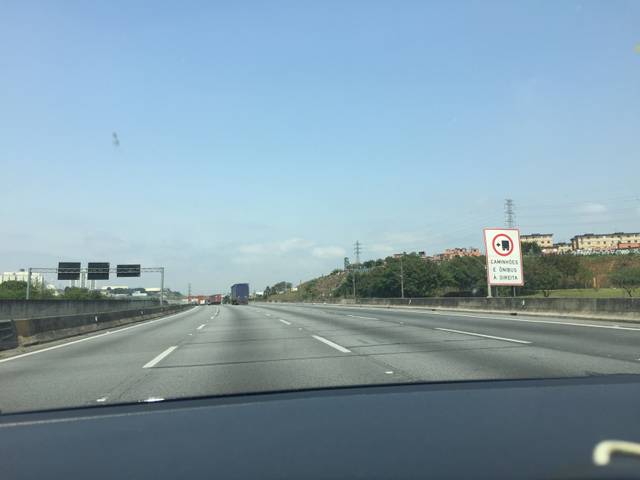
Region: Brazil
Coordinates: -23.531, -46.818